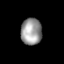
Tissue: prostate
Cell type: T cells
Senescence score: 0.2954
Nuclear area (px): 546
Mean DAPI intensity: 153.066